You are looking at a signal-to-image encoding: consecutive vibration samples arranged as the rows of a grayscale square. Diagnose the bearing from this image, choosing from: normal, inner_race, outer_race, ball.
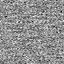
Answer: outer_race